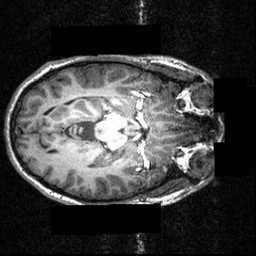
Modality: T1w
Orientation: axial
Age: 16
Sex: female
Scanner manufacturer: siemens
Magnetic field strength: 3.951 T
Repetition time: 1.5 s
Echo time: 0.00335 s